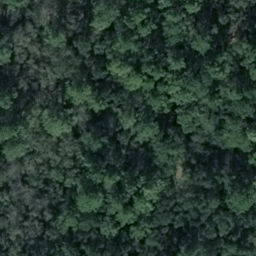
Label: forest